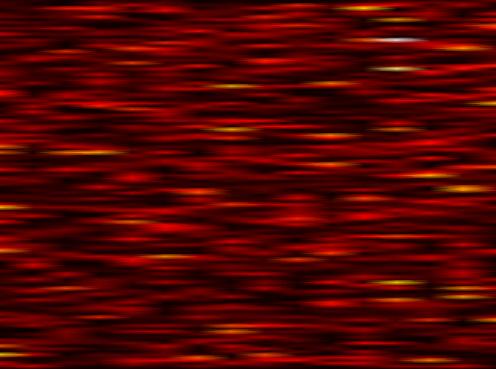
Label: UFMC